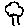
Label: tree